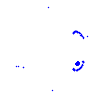
Particle: pion